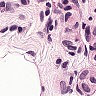
Metastatic tissue present: yes